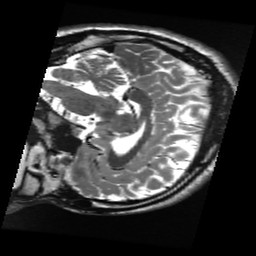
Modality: T2w
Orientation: sagittal
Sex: male
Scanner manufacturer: ge
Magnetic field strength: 3 T
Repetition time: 5 s
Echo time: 0.1019 s